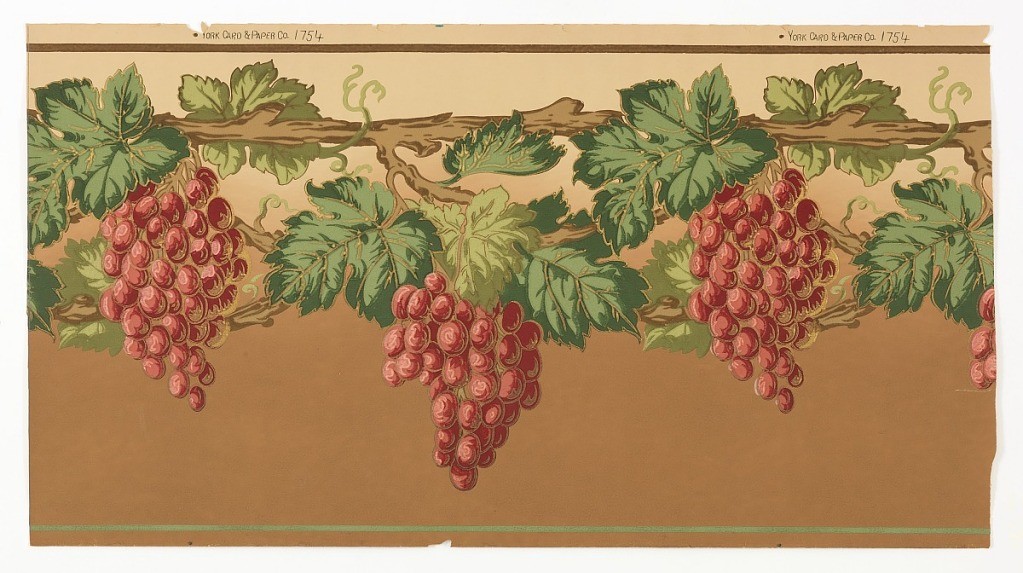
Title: Frieze
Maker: York Card & Paper Co., 1891
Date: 1905–1915
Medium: Machine-printed paper
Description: Large clusters of grapes and leaves hang from grape vine. Printed in red, green and brown, on background that shades from tan at top to brown at bottom